Question: I am working on the LeetCode problem <URL>:
> Given the 'root' of a binary tree, calculate the of the binary tree.For each node at position '(row, col)', its left and right children will be at positions '(row + 1, col - 1)' and '(row + 1, col + 1)' respectively. The root of the tree is at '(0, 0)'.The of a binary tree is a list of top-to-bottom orderings for each column index starting from the leftmost column and ending on the rightmost column. There may be multiple nodes in the same row and same column. In such a case, sort these nodes by their values.Return
This is my code:
'''
class Solution {
public:
vector<vector<int>> verticalTraversal(TreeNode* root)
{
map<int, map<int, vector<int> > > nodes; // actual mapping
queue<pair<TreeNode*, pair<int, int> > > q; // for storing in queue along with HD and level no.
vector<vector<int>> ans;
vector<int> cur_vec;
if(!root){
return ans;
}
q.push(make_pair(root, make_pair(0, 0)));
while(!q.empty()){
pair<TreeNode*, pair<int, int> > temp = q.front(); // for storing the queue.front value in temp
q.pop();
TreeNode* frontNode = temp.first;
int hd = temp.second.first;
int level = temp.second.second;
nodes[hd][level].push_back(frontNode->val);
if(frontNode->left)
q.push(make_pair(frontNode->left, make_pair(hd-1, level+1)));
if(frontNode->right)
q.push(make_pair(frontNode->right, make_pair(hd+1, level+1)));
}
for(auto i: nodes){
for(auto j: i.second){
for(auto k: j.second){
cur_vec.push_back(k);
}
}
ans.push_back(cur_vec);
cur_vec.resize(0);
}
return ans;
}
};
'''
I've used a multidimensional map in my answer which maps horizontal distance to levels. It works for several test cases, but it fails to pass the test case when two nodes overlap each other and the smaller one has to come first.
For instance, here the correct output for one vertical line is [1,5,6] but mine is [1,6,5] (the overlapping nodes are 6 and 5):

What should I change to make it work?
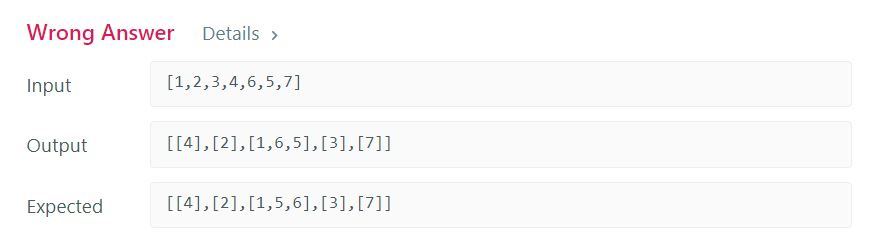
Answer: In your final loop, you can just add a call to 'sort' on the inner vector (that corresponds to a certain horizontal distance and certain level). It is in that vector you could get overlapping nodes.
So:
'''
for(auto i: nodes){
for(auto j: i.second){
sort(j.second.begin(), j.second.end()); // <-- added
for(auto k: j.second){
cur_vec.push_back(k);
}
}
ans.push_back(cur_vec);
cur_vec.resize(0);
}
'''